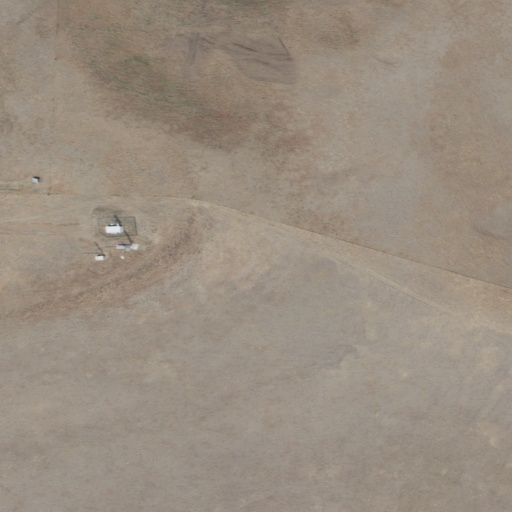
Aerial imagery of mountain in Oregon named Gleason Butte containing only grassland